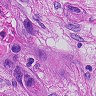
Metastatic tissue present: yes